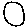
Label: circle